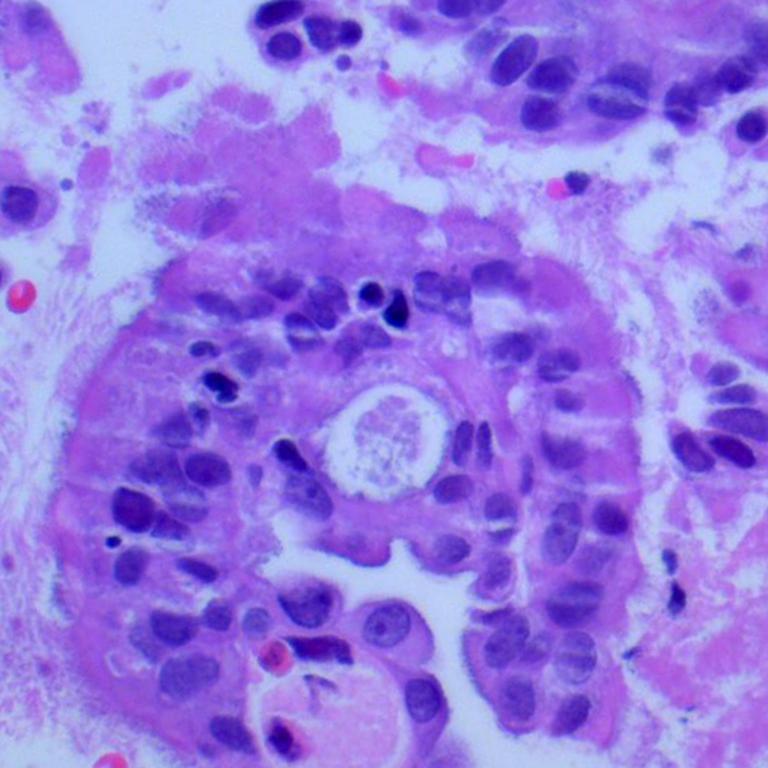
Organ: lung
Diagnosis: adenocarcinomas